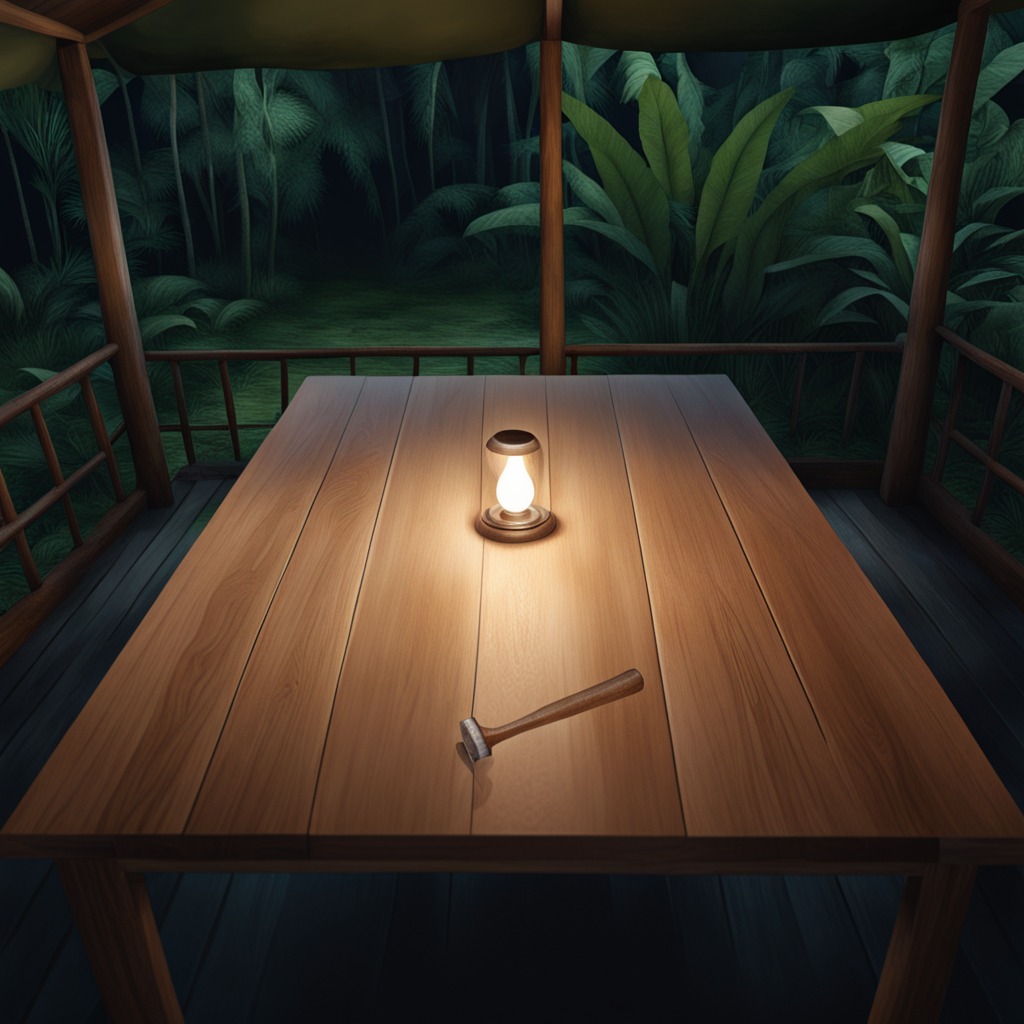
A hammer is lying on a wooden table inside a jungle field workshop tent at night.